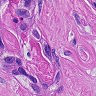
Metastatic tissue present: yes